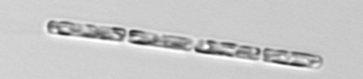
Label: Dactyliosolen_fragilissimus